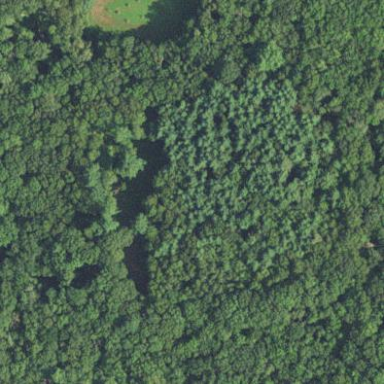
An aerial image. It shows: Woodland consisting mainly of needle-leaved trees.